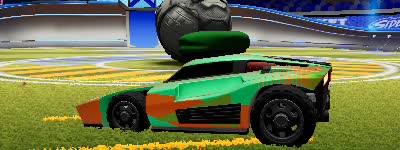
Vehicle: breakout